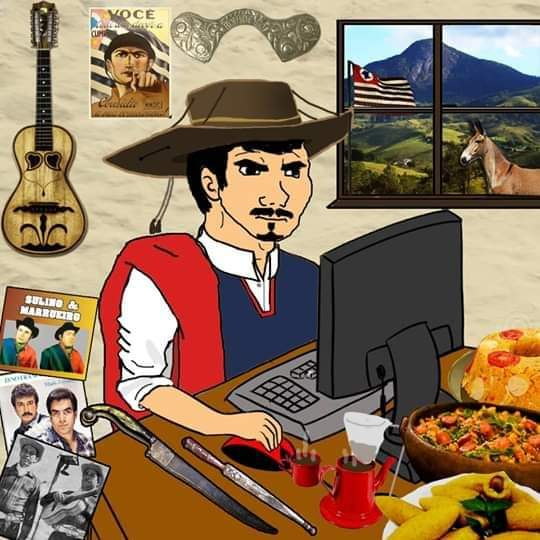
Label: 5_Wojak_with_Background